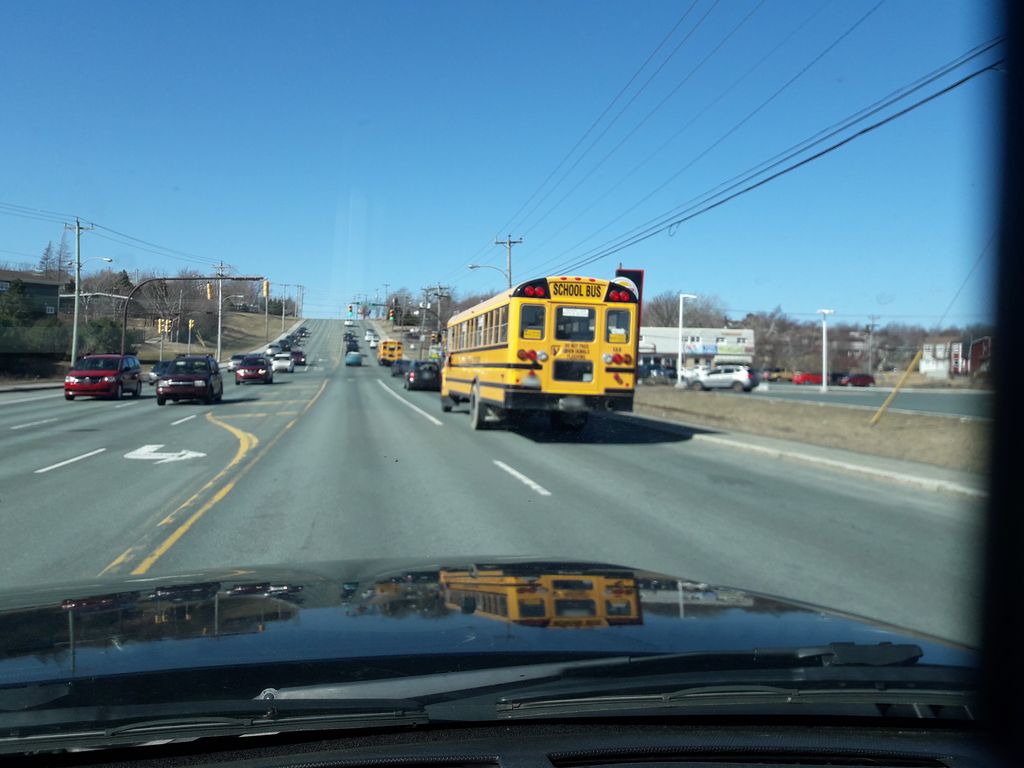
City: st_johns